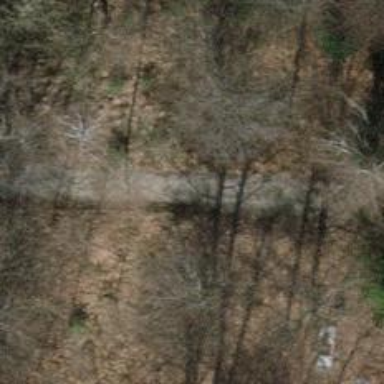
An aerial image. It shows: Unpaved path with tracktype grade of 2.